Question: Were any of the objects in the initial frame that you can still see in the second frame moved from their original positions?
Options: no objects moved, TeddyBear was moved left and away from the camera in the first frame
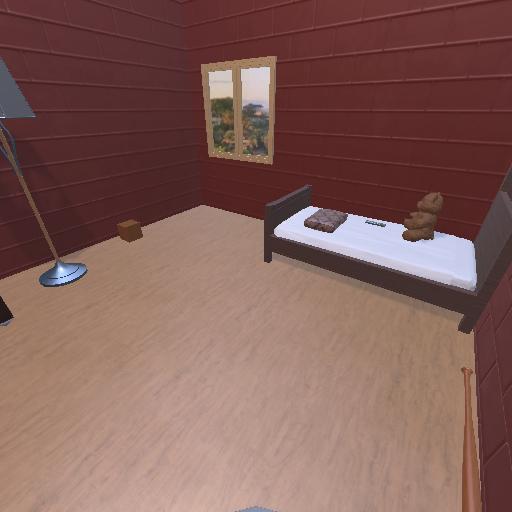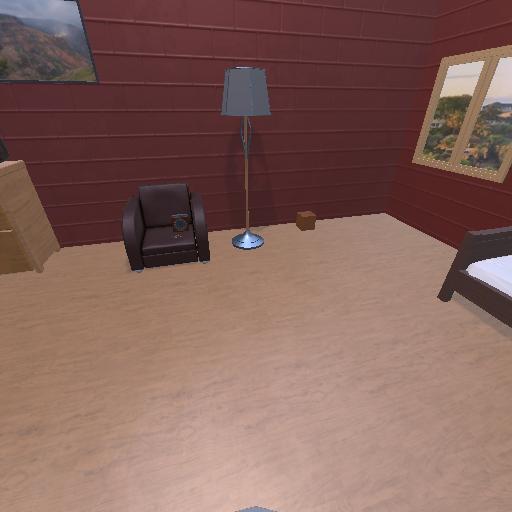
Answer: no objects moved